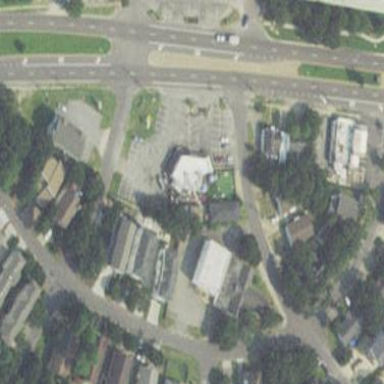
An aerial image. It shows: Paved parking area.